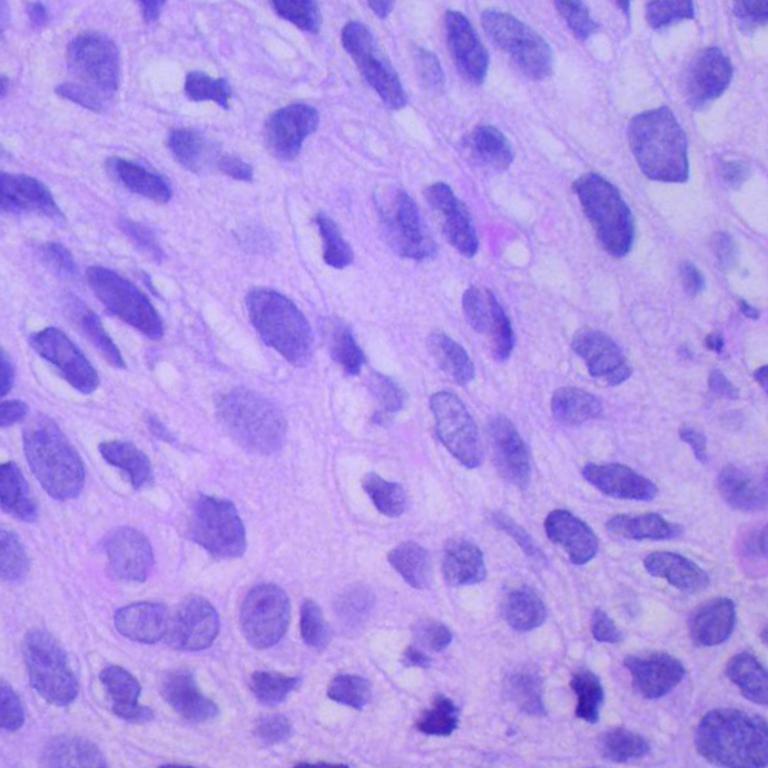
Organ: lung
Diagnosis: squamous carcinomas